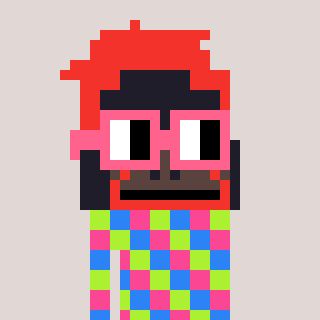
a pixel art character with square pink glasses, a orangutan-shaped head and a bege-colored body on a warm background